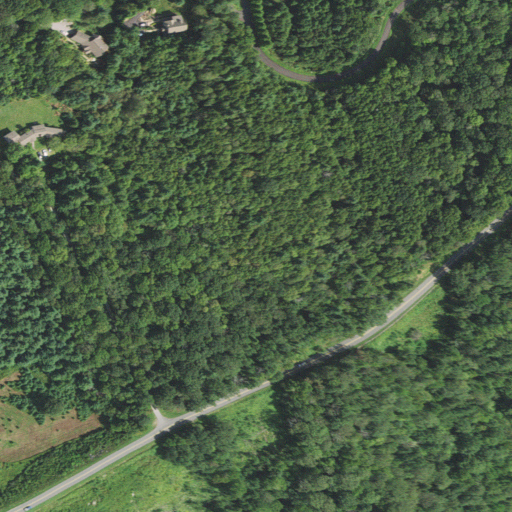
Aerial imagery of mountain in North Carolina named Raven Rock containing mixed forest, deciduous forest, open development, pasture, evergreen forest, shrub, and low intensity development